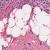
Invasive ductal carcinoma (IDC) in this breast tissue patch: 1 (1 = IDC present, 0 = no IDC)